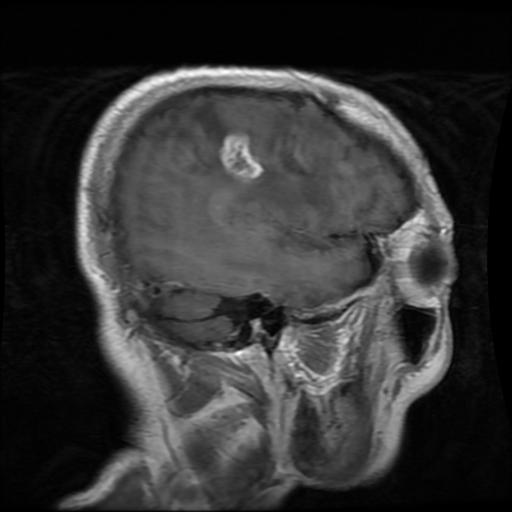
Label: glioma